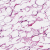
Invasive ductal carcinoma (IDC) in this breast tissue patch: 0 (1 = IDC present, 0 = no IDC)